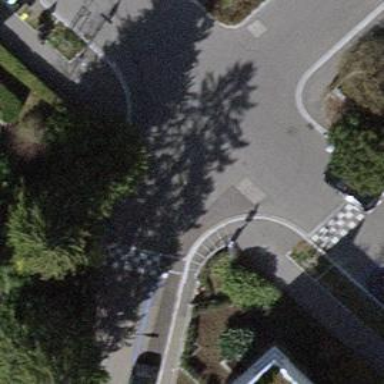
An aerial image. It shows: Road with steps.